Interaction volume radius: 10 \u00c5
Interaction volume height: 25 \u00c5
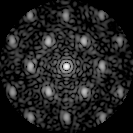
Disorder parameter: 0.4301